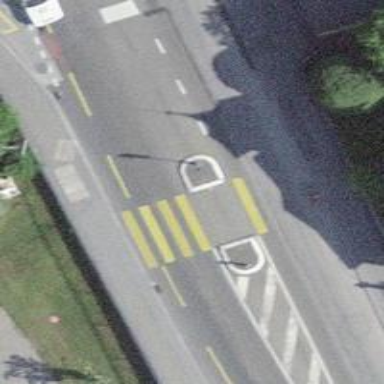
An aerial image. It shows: Pedestrian crossing with zebra markings on footway.